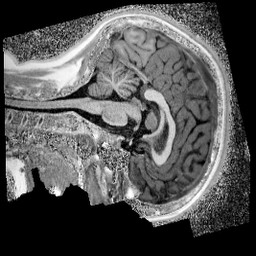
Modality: UNIT1_denoised
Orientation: sagittal
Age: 14
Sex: female
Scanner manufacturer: siemens
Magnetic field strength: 3 T
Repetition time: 4 s
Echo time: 0.00299 s